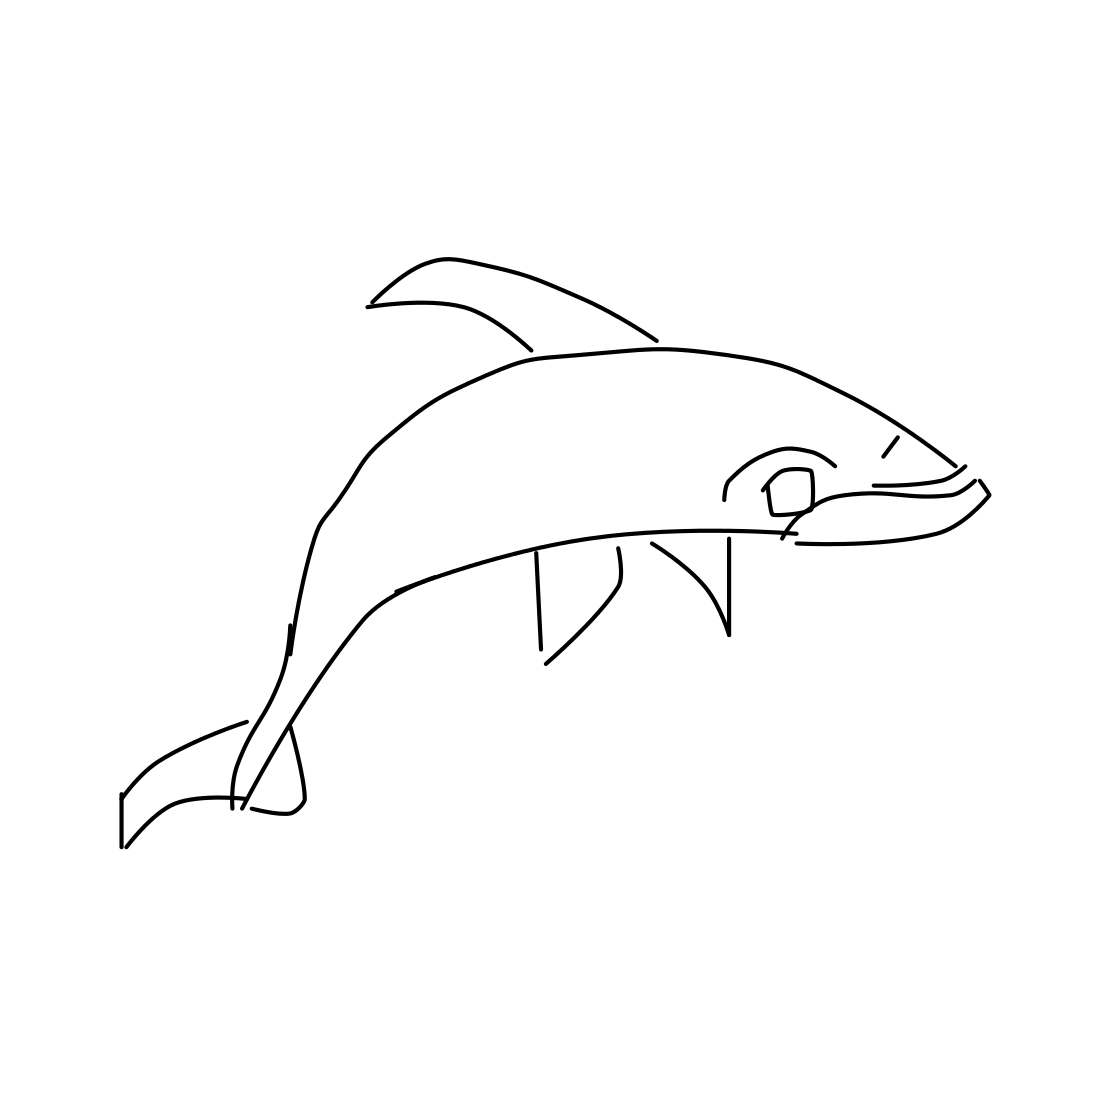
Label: dolphin